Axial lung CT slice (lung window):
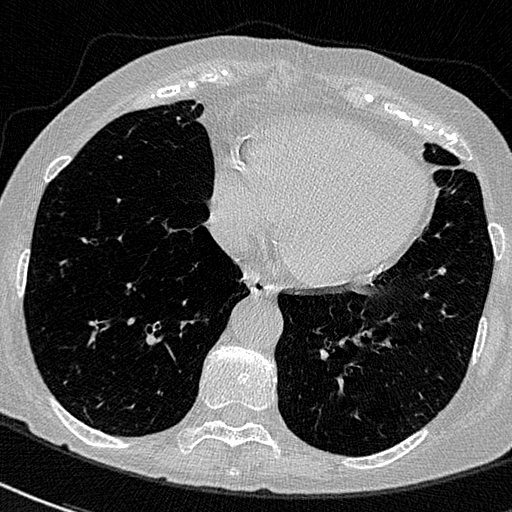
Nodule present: no